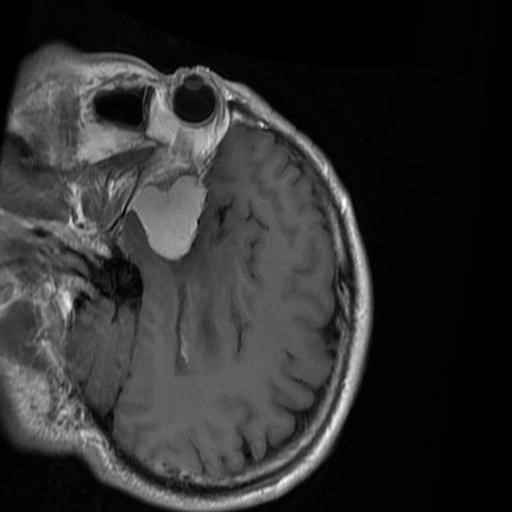
Label: brain_menin